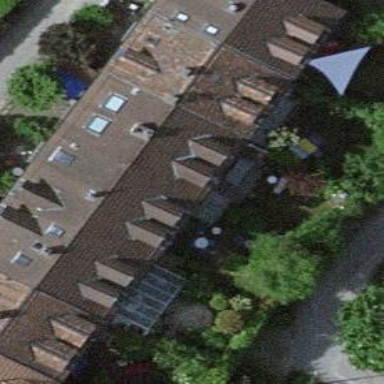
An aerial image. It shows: Gabled terrace building with the roof oriented across.